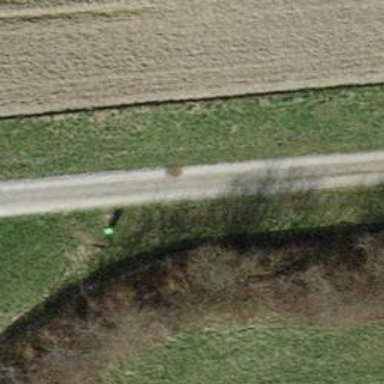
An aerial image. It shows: Gravel track with grade3 tracktype.